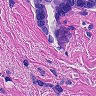
Metastatic tissue present: yes